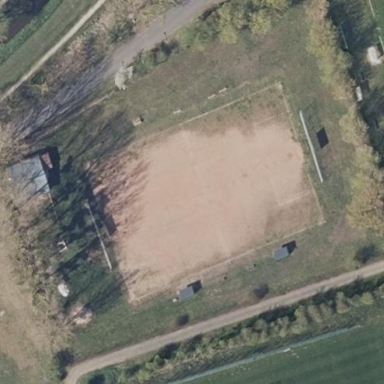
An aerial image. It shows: Soccer pitch for leisure land activities.